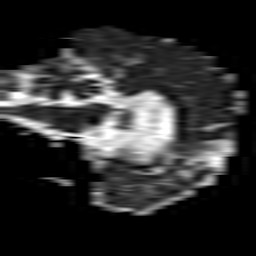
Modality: ADC
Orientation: sagittal
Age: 77
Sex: female
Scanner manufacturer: philips
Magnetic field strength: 1.5 T
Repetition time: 3.263 s
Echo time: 0.06922 s